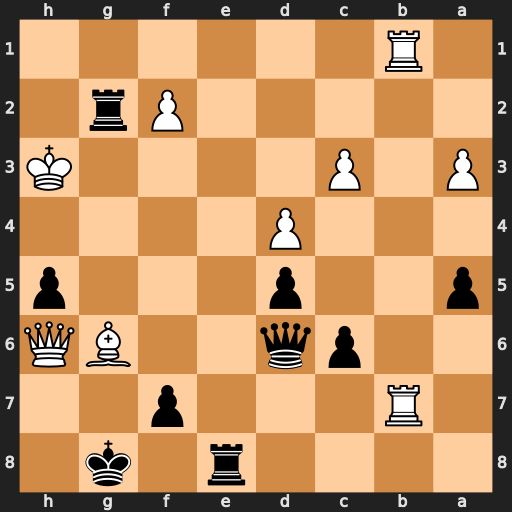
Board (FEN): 4r1k1/1R3p2/2pq2BQ/p2p3p/3P4/P1P4K/5Pr1/1R6
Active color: b
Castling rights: -
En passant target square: -
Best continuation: Qh2#